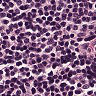
Metastatic tissue present: no